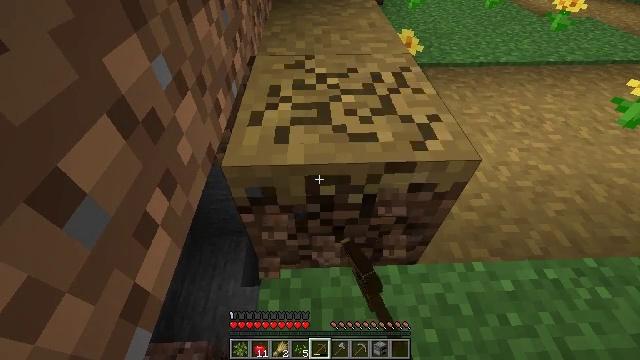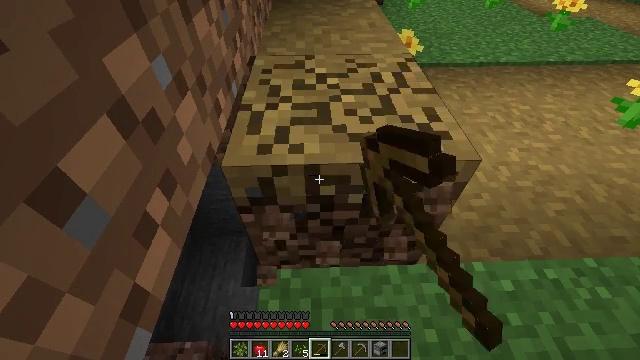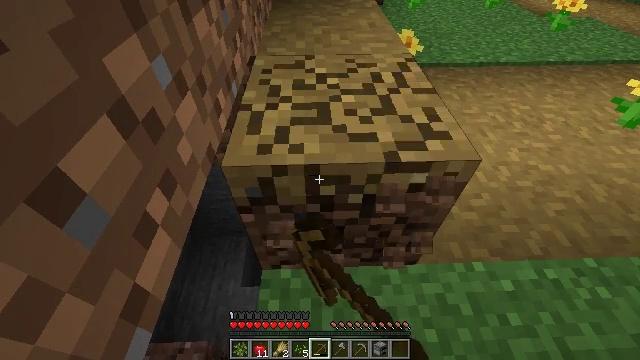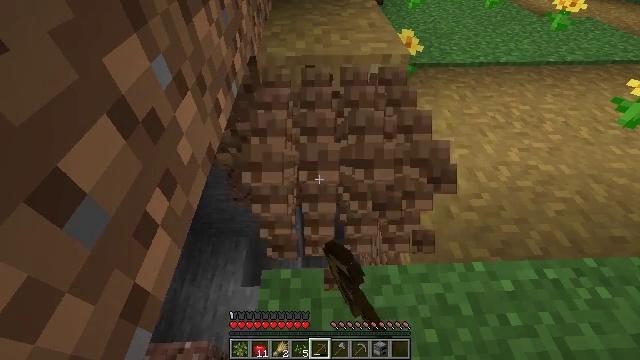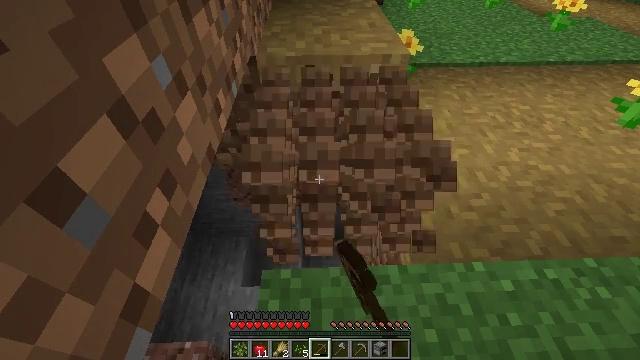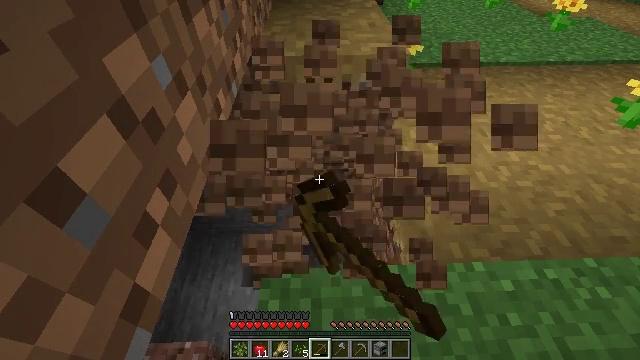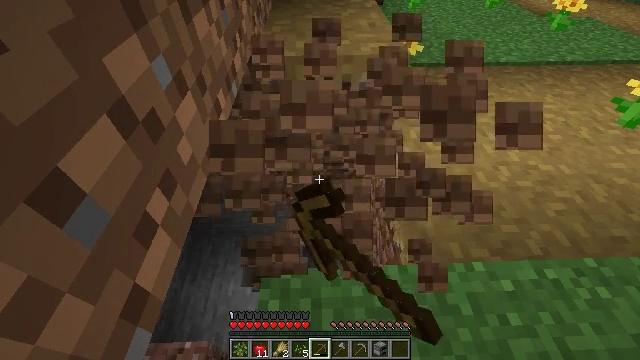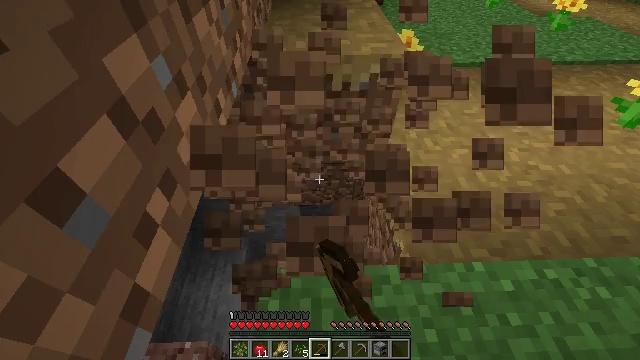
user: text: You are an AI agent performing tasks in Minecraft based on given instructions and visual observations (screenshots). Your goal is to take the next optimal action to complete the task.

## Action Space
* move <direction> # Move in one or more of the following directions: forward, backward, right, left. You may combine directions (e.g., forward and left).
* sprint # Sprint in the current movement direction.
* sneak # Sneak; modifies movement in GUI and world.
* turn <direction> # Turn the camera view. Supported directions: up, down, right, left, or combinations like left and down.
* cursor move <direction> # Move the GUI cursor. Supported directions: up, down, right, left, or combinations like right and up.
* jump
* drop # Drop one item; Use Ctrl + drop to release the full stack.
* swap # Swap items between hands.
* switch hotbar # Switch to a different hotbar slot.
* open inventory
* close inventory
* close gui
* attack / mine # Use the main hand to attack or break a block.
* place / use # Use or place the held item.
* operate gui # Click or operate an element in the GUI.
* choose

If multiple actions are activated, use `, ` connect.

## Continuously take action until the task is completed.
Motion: motion action
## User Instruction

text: Dig the grass path to transform it.
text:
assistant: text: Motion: attack / mine
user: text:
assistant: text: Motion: attack / mine
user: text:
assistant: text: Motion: attack / mine
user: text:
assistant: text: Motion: attack / mine
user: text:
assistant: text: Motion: attack / mine
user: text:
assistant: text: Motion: attack / mine
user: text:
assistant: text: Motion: attack / mine
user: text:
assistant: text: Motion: attack / mine